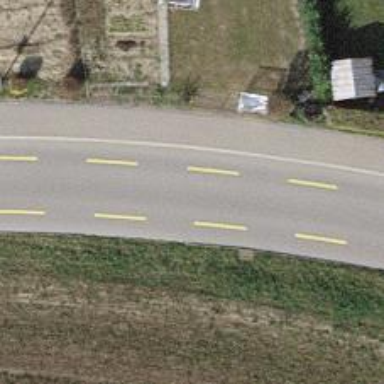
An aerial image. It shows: Unclassified road with advisory cycle lane. The road and the right sidewalk are surfaced with asphalt.